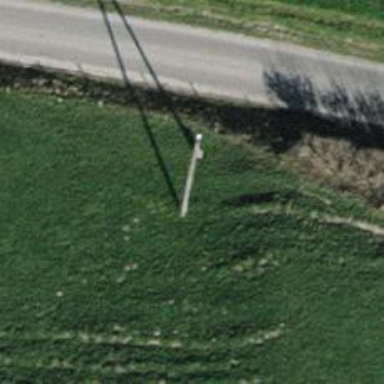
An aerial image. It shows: Power pole.